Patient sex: F
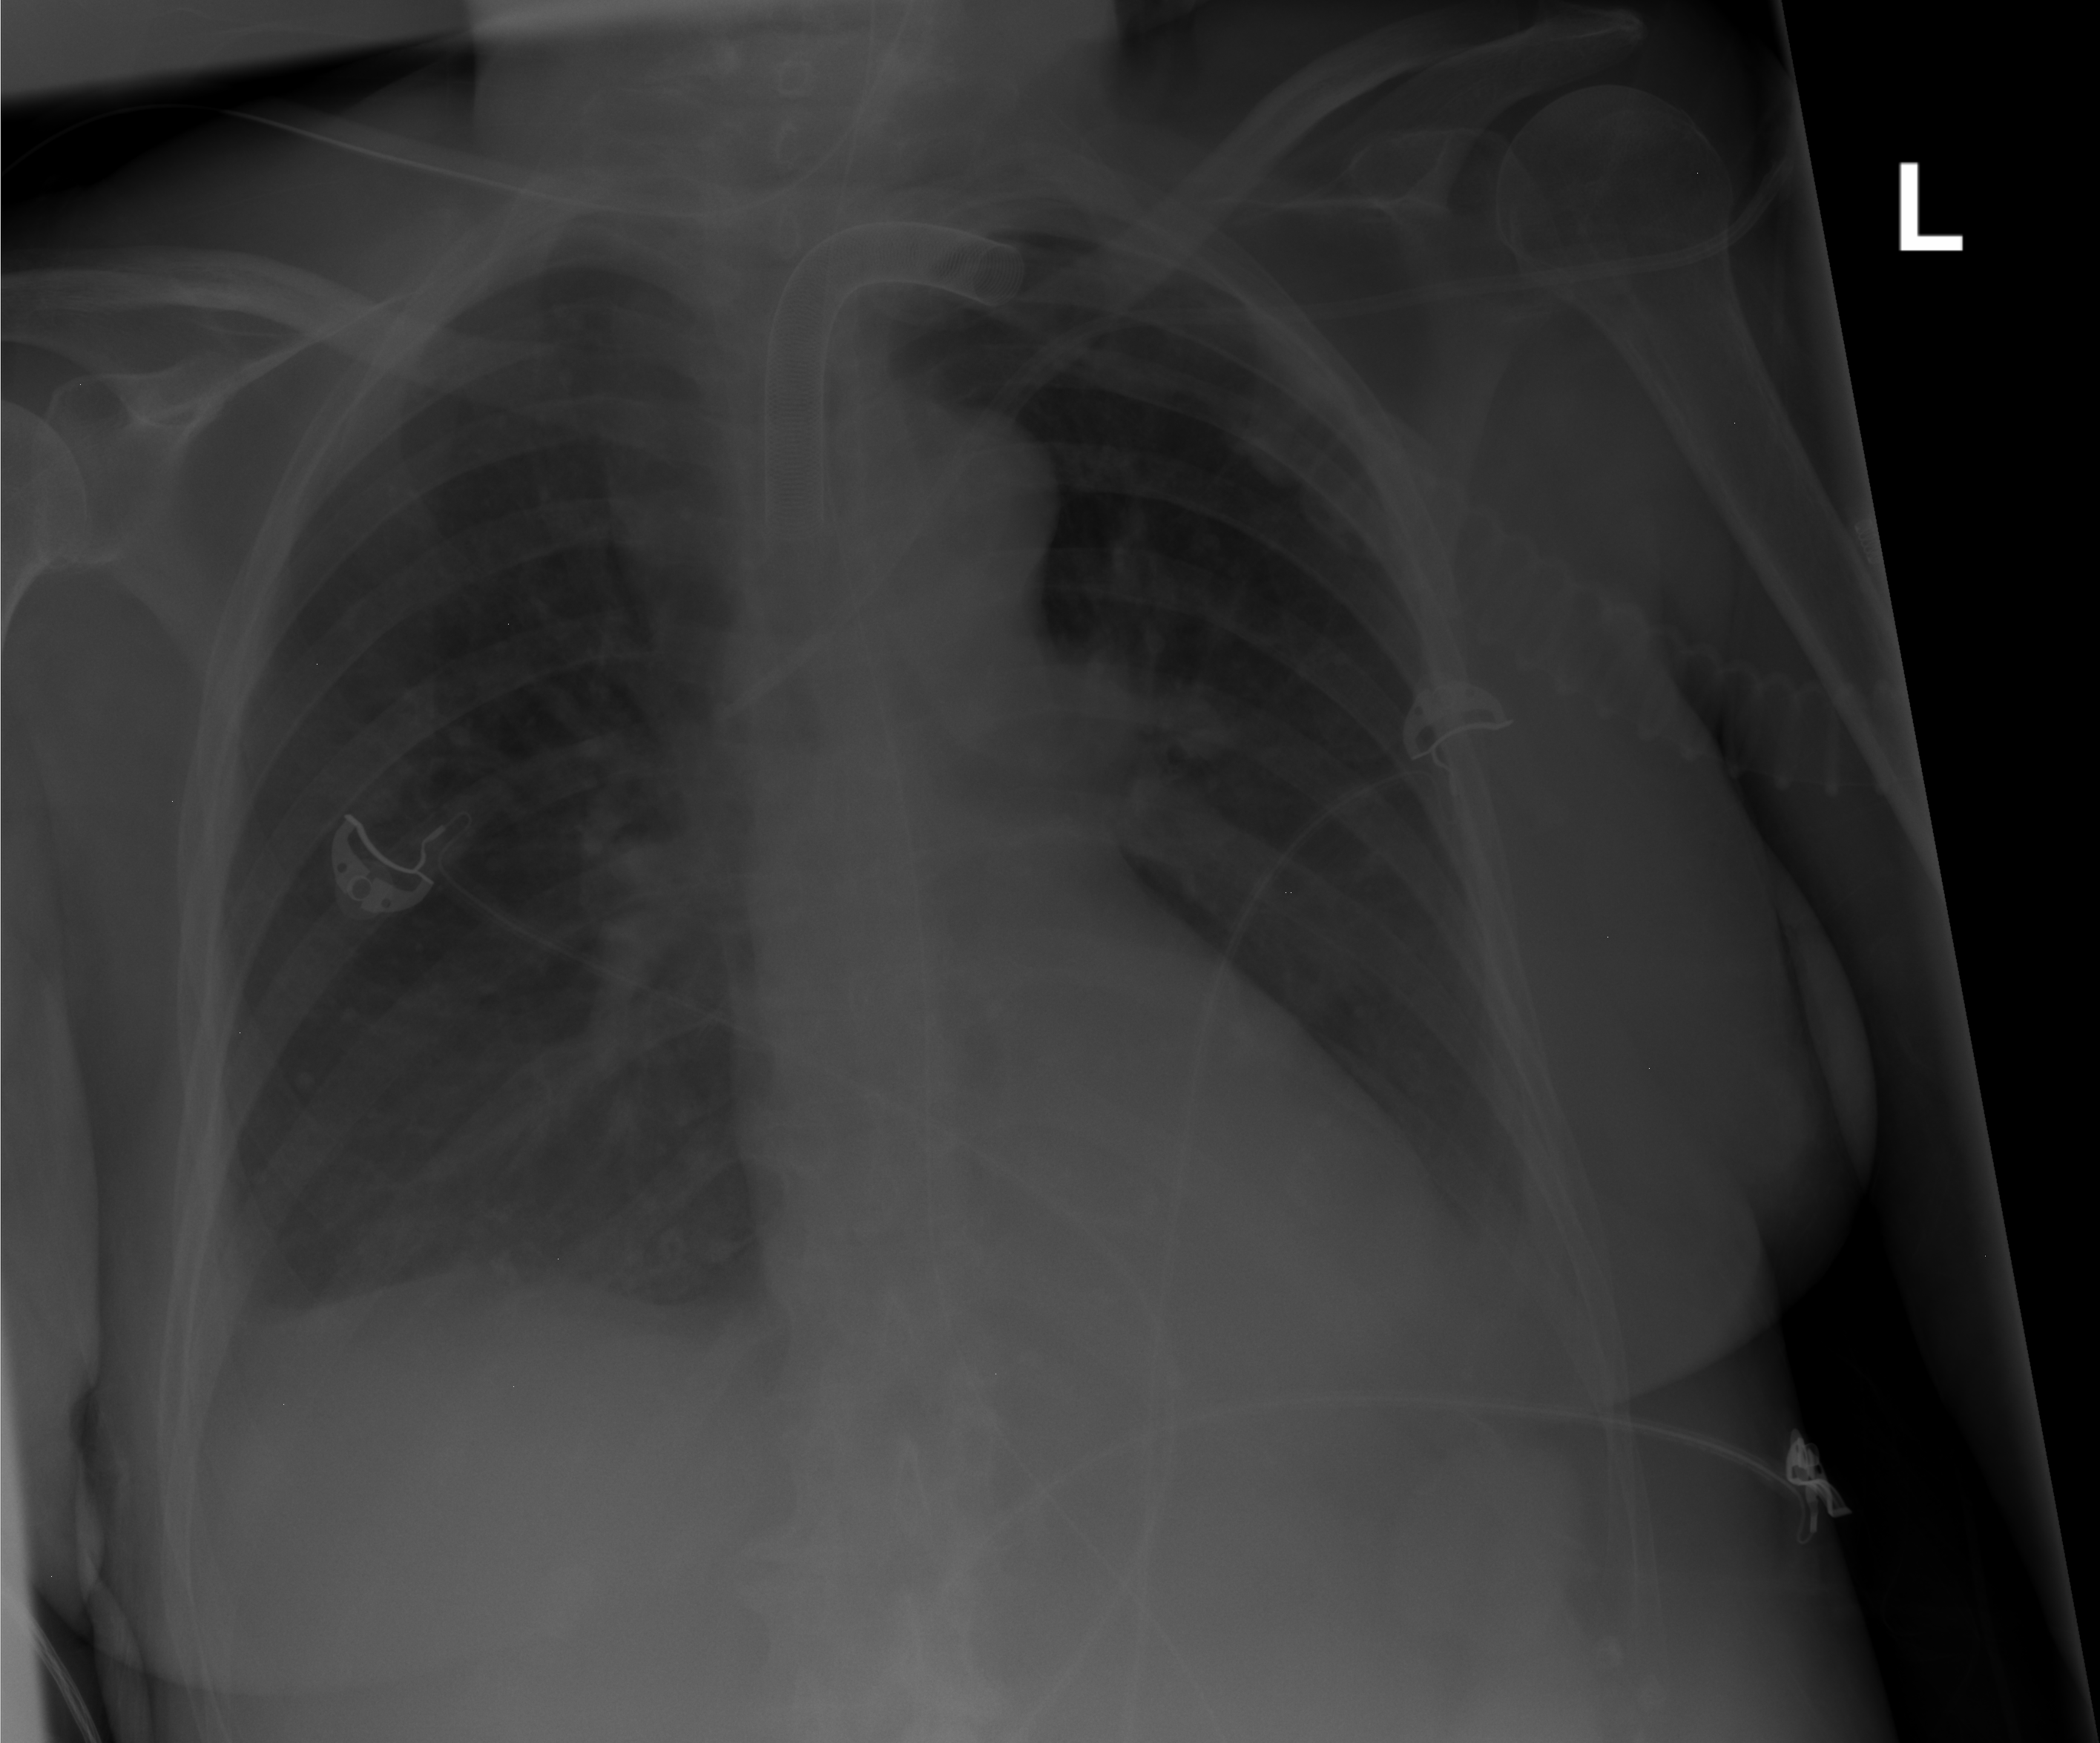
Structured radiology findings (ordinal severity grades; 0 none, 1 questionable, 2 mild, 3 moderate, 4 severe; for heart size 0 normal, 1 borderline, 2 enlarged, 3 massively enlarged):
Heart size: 0
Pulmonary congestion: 0
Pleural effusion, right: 0
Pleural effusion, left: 1
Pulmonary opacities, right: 0
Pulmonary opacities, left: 0
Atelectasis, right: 0
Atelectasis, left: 2